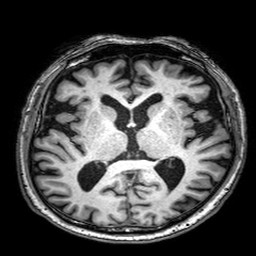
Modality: T1w
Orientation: coronal
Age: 78
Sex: male
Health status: healthy
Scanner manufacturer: philips
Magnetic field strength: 3 T